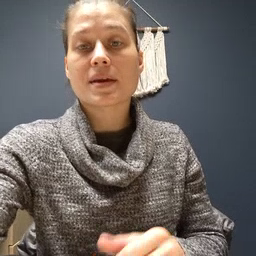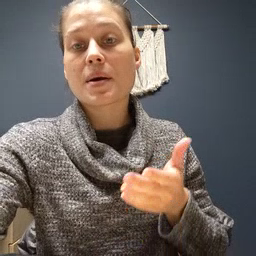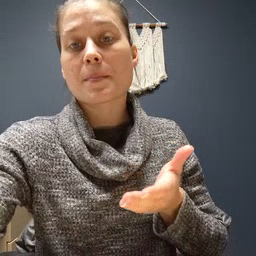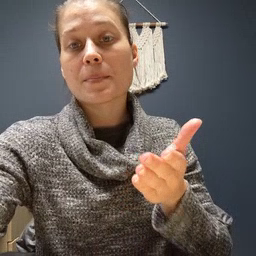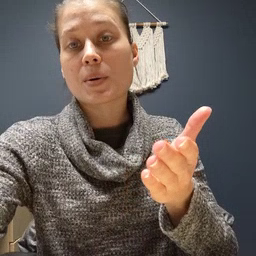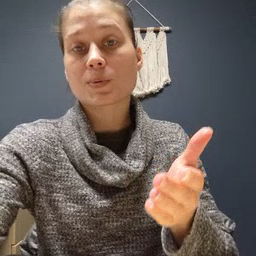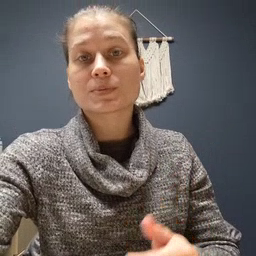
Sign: boat